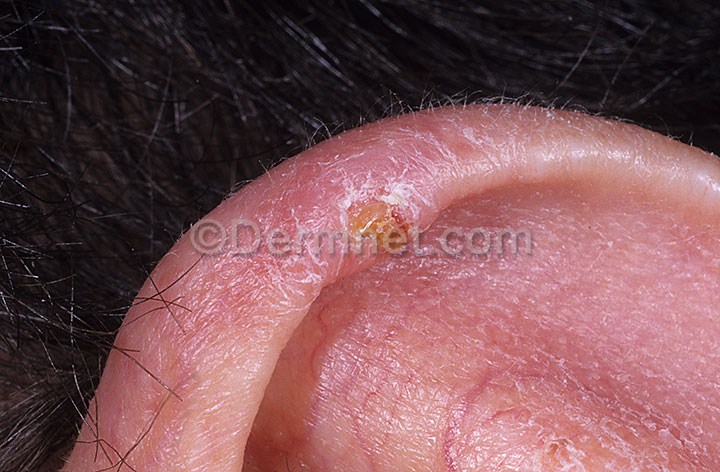
Disease: Seborrheic Keratoses and other Benign Tumors